Question: When I add
'implementation 'com.google.firebase:firebase-inappmessaging-display:17.0.0'' to my gradle file, Android Studio cannot generate apk, instead it gives this error:
> CreateProcess error=206, The filename or extension is too long.

Any help would be much appreciated guys. Thanks.
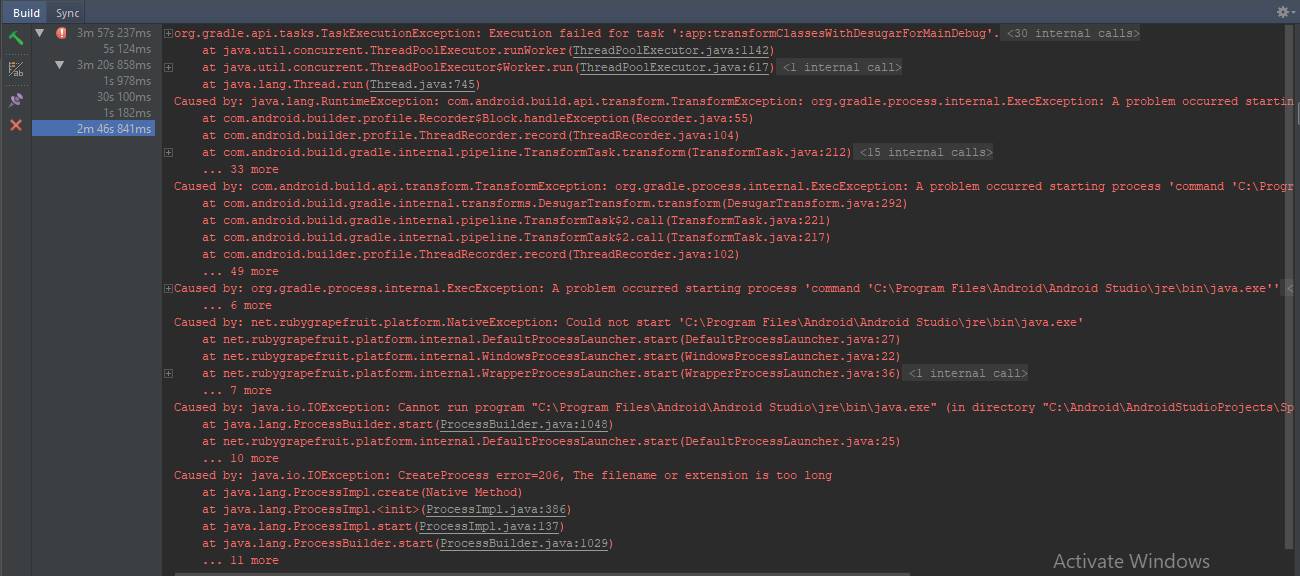
Answer: I had to remove these two libraries
'''
implementation 'com.google.android.gms:play-services-auth:16.0.0'
'''
Also, I found it crashes when you are using Picasso library, you might want to downgrade it or remove it all. it is already installed in the inappmessaging library
'''
implementation 'com.squareup.picasso:picasso:2.71828'
'''
Don't forget to change the
'Picasso.get()' to 'Picasso.with(getContext)'
Now it builds fine... Though my answer needs more research from you guys...